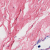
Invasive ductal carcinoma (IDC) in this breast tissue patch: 0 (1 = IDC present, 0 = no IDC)